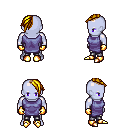
a pixel art fantasy rpg character, male body template, dark elf, purple skin, chain tabard jacket, metal pants, blonde long mohawk hairstyle, gold gloves, gold boots, four views (front, back, left, right), 2x2 character sprite sheet, small pixel art, hard edges, no anti-aliasing